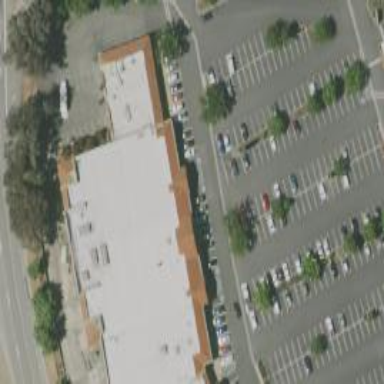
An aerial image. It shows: Supermarket.